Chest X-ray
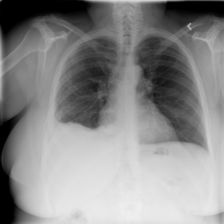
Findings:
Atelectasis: negative
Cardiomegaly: negative
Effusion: negative
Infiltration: negative
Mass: negative
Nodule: negative
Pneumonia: negative
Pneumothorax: positive
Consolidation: negative
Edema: negative
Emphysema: negative
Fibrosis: negative
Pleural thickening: negative
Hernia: negative